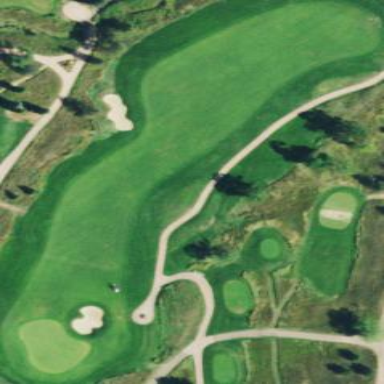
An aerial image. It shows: Scenic golf fairway.